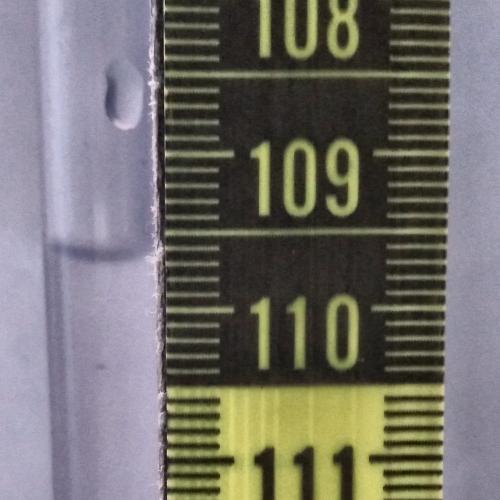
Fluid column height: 109.7 cm